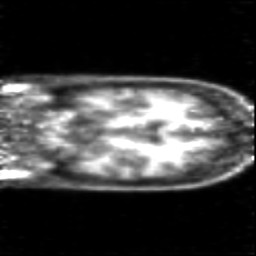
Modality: PET
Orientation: coronal
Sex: female
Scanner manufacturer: siemens